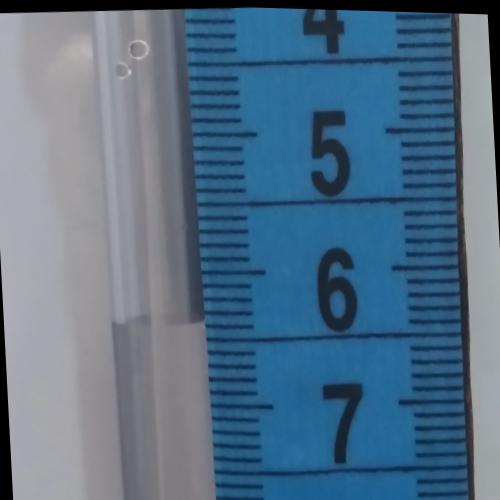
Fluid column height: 6.4 cm